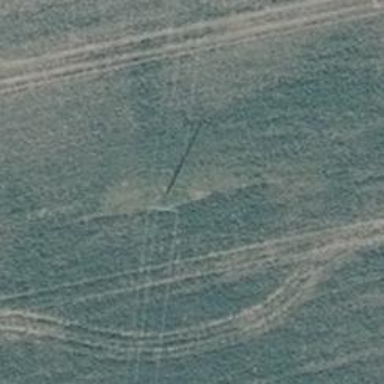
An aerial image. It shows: Minor power line.